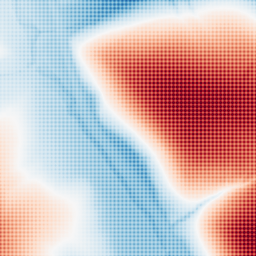
Category: trend_removal
Decomposition family: polynomial_high
Decomposition parameters: degree: 4
Upsampling method: sinc_hamming
Upsampling parameters: scale: 8
kernel_size: 8
Upsampling scale: 8